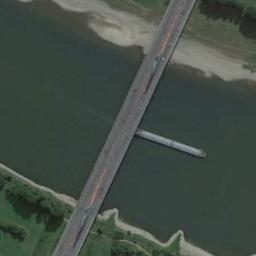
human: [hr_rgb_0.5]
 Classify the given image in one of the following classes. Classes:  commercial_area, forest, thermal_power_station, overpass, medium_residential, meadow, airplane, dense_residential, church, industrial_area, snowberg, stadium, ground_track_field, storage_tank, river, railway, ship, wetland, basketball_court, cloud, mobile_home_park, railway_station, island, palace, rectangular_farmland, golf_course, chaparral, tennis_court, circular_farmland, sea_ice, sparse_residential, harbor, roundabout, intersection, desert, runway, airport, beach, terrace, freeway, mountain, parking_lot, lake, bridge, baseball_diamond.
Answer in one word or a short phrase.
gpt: bridge